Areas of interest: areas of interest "Ancheng Lake Park"
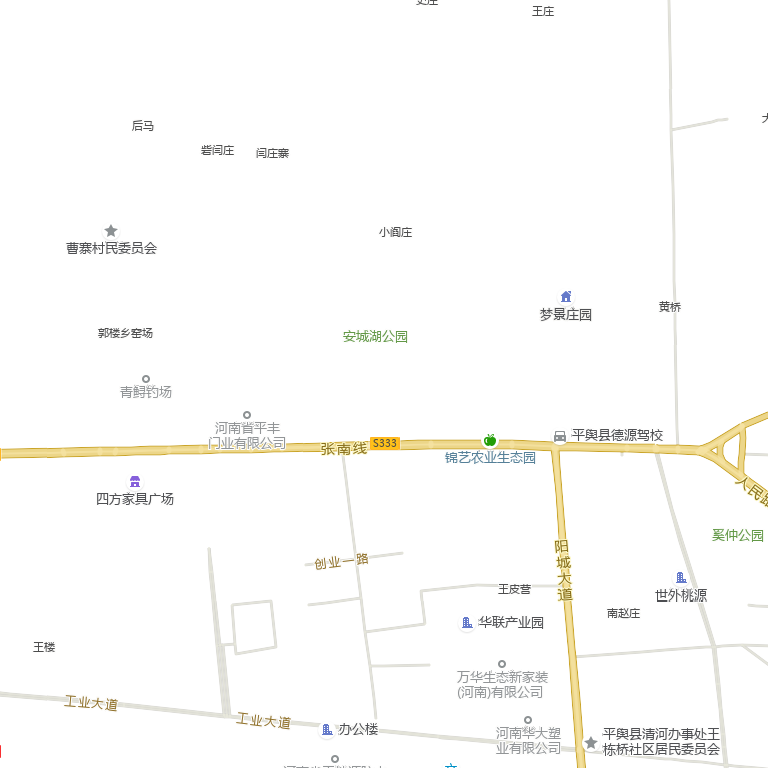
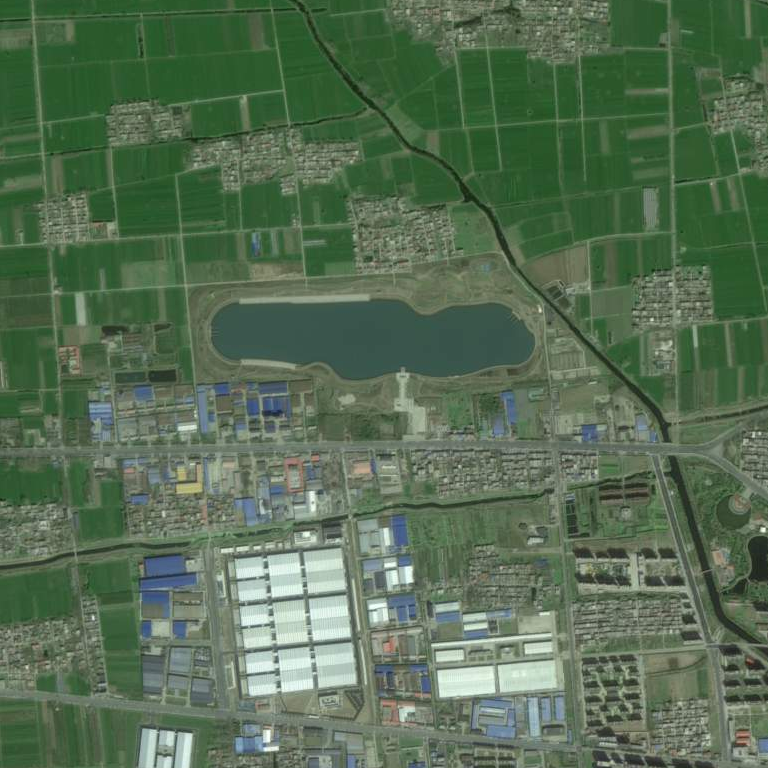